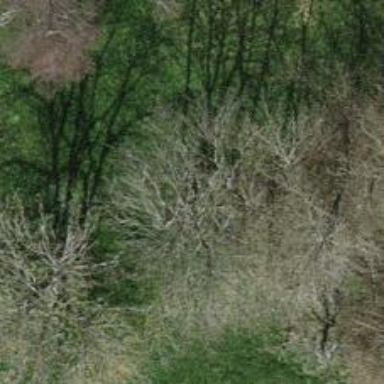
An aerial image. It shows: Agricultural area with deciduous broadleaved trees.